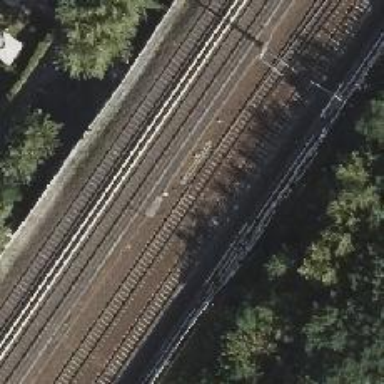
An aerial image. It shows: Railway switch with the turnout on the right side.